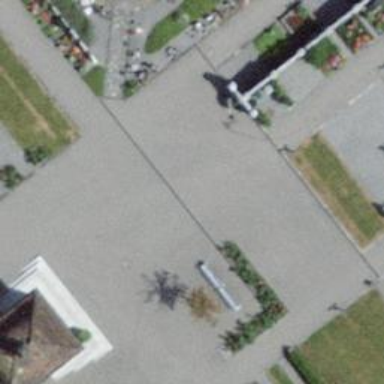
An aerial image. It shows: Fountain.